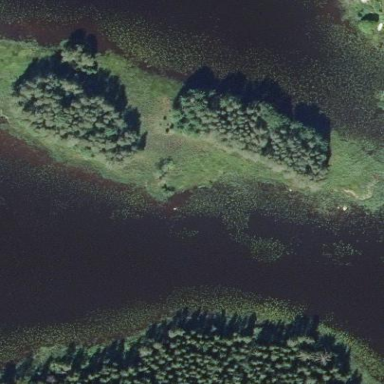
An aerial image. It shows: Islet surrounded by woodland.